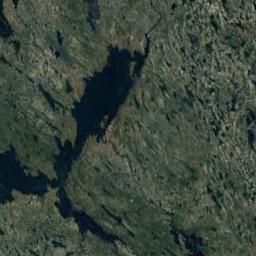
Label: lake